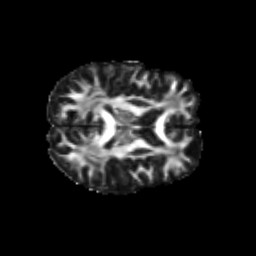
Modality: FA
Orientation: axial
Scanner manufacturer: siemens
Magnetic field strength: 3 T
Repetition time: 9.2 s
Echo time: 0.084 s